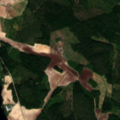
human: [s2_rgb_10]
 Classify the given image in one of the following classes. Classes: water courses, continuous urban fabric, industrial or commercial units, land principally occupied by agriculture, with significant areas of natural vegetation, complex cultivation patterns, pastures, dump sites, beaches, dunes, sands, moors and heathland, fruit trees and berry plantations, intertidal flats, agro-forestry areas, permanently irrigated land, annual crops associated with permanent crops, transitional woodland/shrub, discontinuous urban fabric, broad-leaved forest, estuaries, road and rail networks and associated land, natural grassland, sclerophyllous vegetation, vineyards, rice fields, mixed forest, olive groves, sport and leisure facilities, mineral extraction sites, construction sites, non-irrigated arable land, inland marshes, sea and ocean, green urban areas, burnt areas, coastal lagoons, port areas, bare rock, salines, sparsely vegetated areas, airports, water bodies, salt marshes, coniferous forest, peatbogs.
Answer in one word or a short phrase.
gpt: land principally occupied by agriculture, with significant areas of natural vegetation, coniferous forest, mixed forest, water bodies